Question: I tried to draw a line-chart with <URL>
How can I set color for each item in the tooltip like this

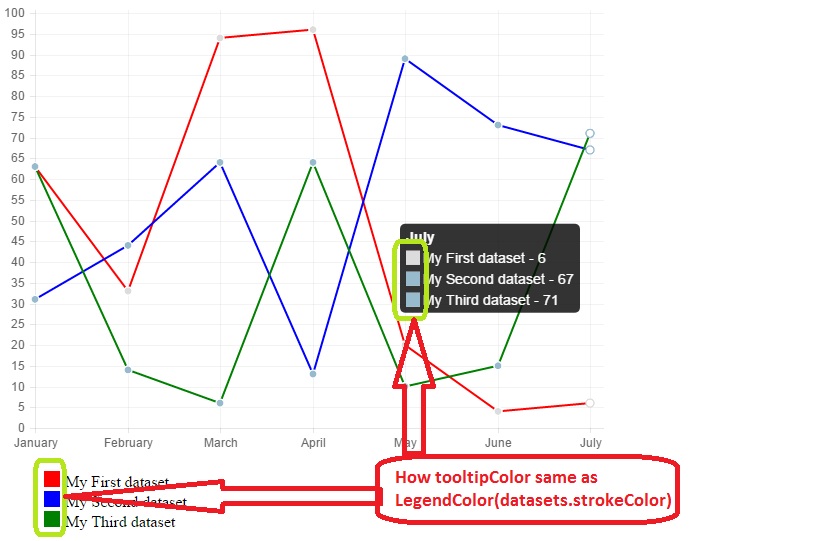
Answer: If you want to have the tooltip of the same color as your legend, you need to modify the 'pointColor'options.
Find my <URL>.
'''
var randomScalingFactor = function(){ return Math.round(Math.random()*100)};
var lineChartData = {
labels : ["January","February","March","April","May","June","July"],
datasets : [
{
label: "My First dataset",
fillColor : "rgba(255, 0, 0, 0.0)",//"rgba(220,220,220,0.2)",
strokeColor : "red",//"rgba(220,220,220,1)",
pointColor : "red",//"rgba(220,220,220,1)",
pointStrokeColor : "#fff",
pointHighlightFill : "#fff",
pointHighlightStroke : "rgba(220,220,220,1)",
data : [randomScalingFactor(),randomScalingFactor(),randomScalingFactor(),randomScalingFactor(),randomScalingFactor(),randomScalingFactor(),randomScalingFactor()]
},
{
label: "My Second dataset",
fillColor : "rgba(0, 0, 255, 0.0)",//"rgba(151,187,205,0.2)",
strokeColor : "blue",//"rgba(151,187,205,1)",
pointColor : "blue",//"rgba(151,187,205,1)",
pointStrokeColor : "#fff",
pointHighlightFill : "#fff",
pointHighlightStroke : "rgba(151,187,205,1)",
data : [randomScalingFactor(),randomScalingFactor(),randomScalingFactor(),randomScalingFactor(),randomScalingFactor(),randomScalingFactor(),randomScalingFactor()]
},
{
label: "My Third dataset",
fillColor : "rgba(0, 255, 0, 0.0)",//"rgba(100,100,205,0.2)",
strokeColor : "green",//"rgba(151,187,205,1)",
pointColor : "green",//"rgba(151,187,205,1)",
pointStrokeColor : "#fff",
pointHighlightFill : "#fff",
pointHighlightStroke : "rgba(151,187,205,1)",
data : [randomScalingFactor(),randomScalingFactor(),randomScalingFactor(),randomScalingFactor(),randomScalingFactor(),randomScalingFactor(),randomScalingFactor()]
}
]
}
var ctx = document.getElementById("canvas").getContext("2d");
window.myLine = new Chart(ctx).Line(lineChartData, {
legendTemplate : "<ul class="<%=name.toLowerCase()%>-legend"><% for (var i=0; i<datasets.length; i++){%><li><span style="background-color:<%=datasets[i].strokeColor%>"></span><%if(datasets[i].label){%><%=datasets[i].label%><%}%></li><%}%></ul>",
bezierCurve: false,
multiTooltipTemplate: "<%= datasetLabel %> - <%= value %>",
});
var legend = myLine.generateLegend();
document.getElementById("legend").innerHTML = legend;
'''